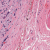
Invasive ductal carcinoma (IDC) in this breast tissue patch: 1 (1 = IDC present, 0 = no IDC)